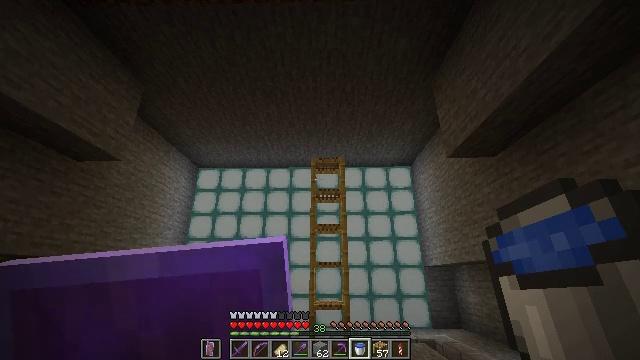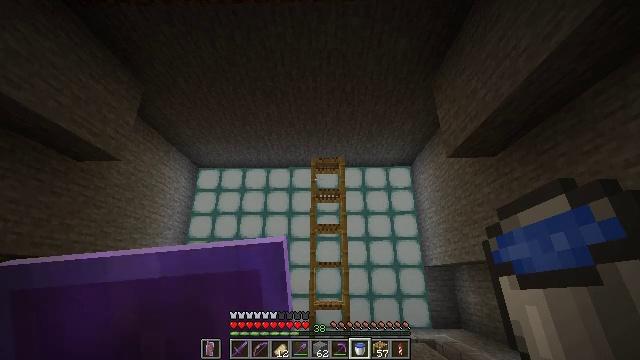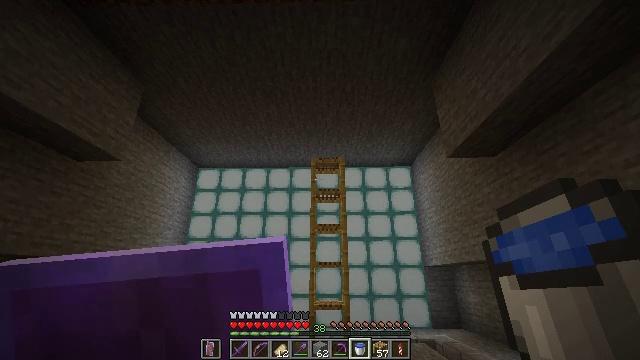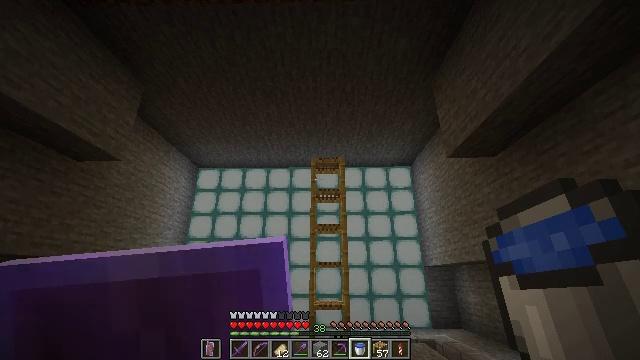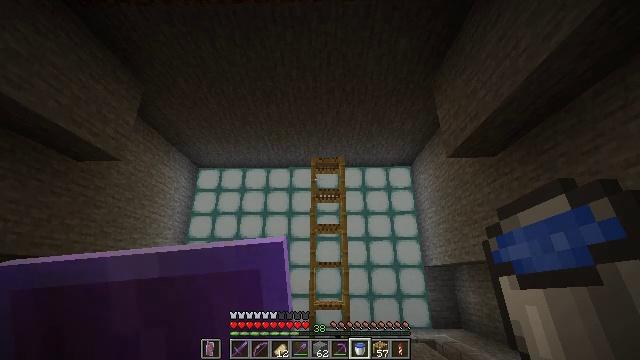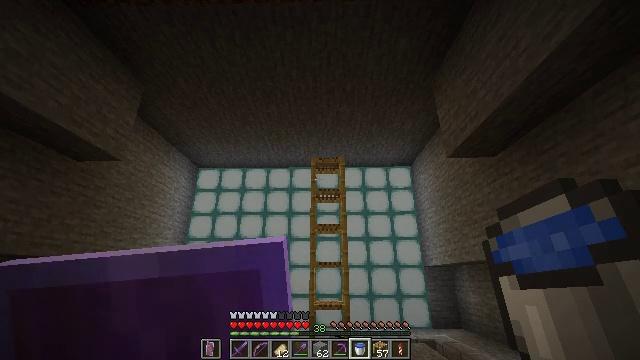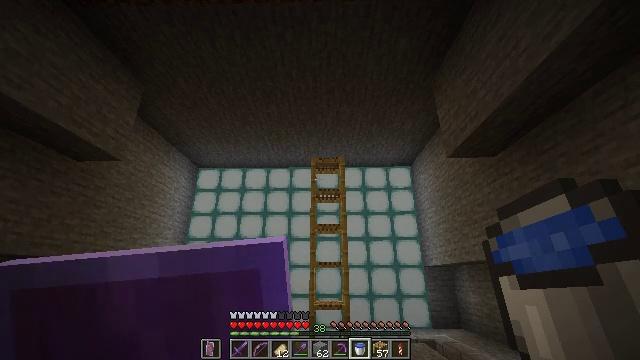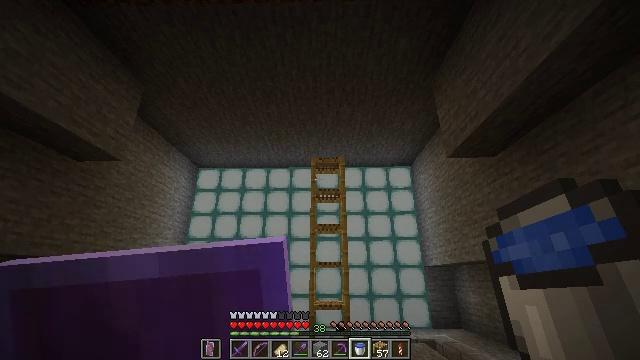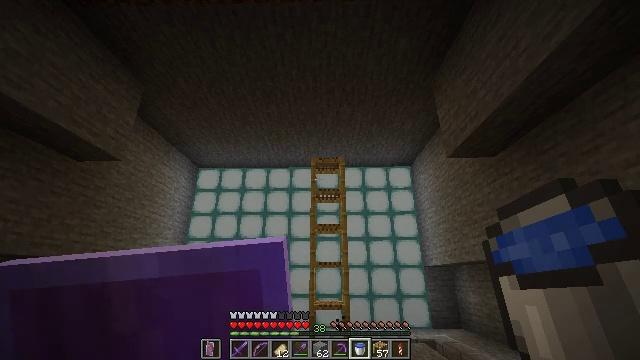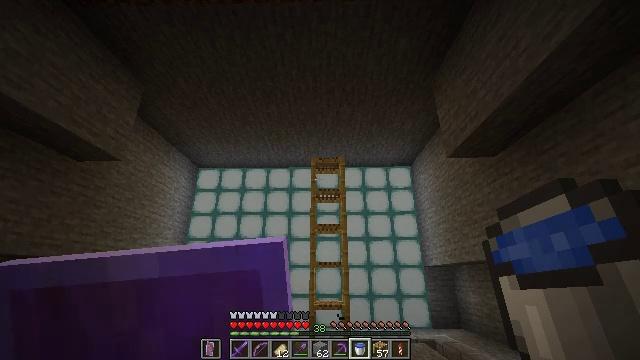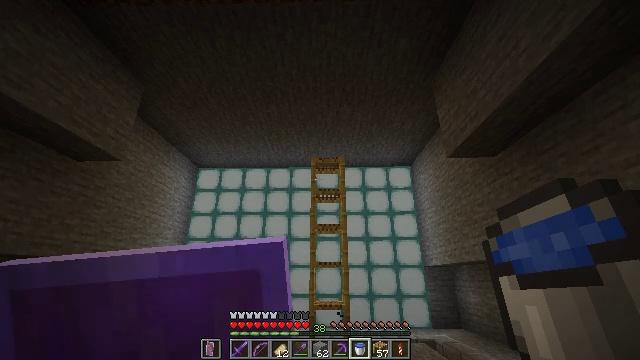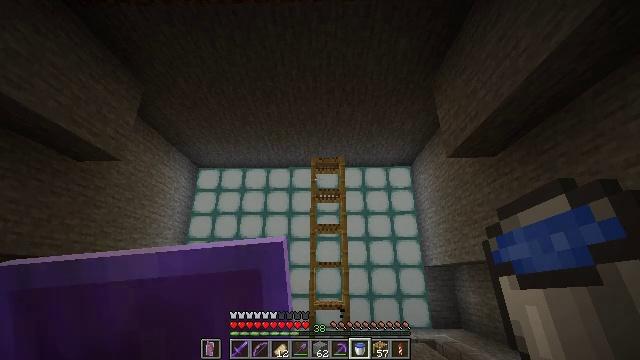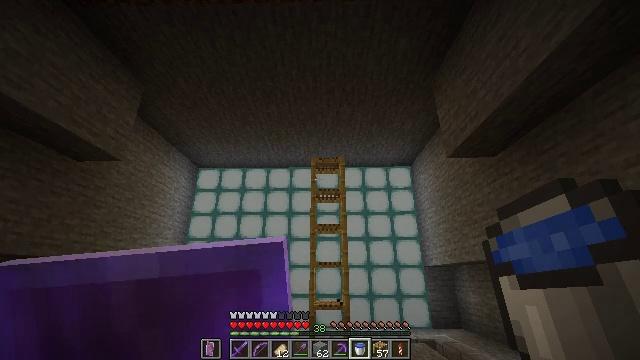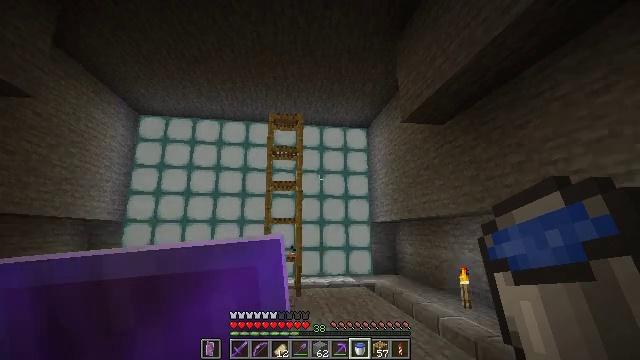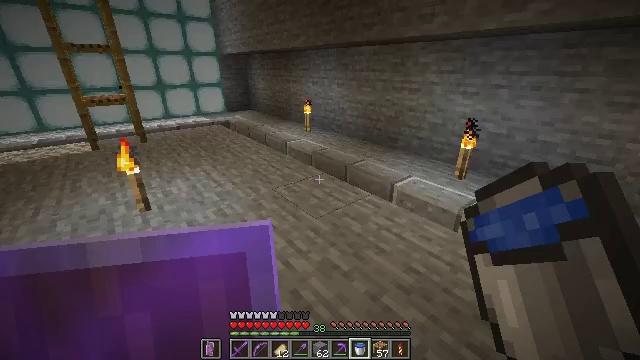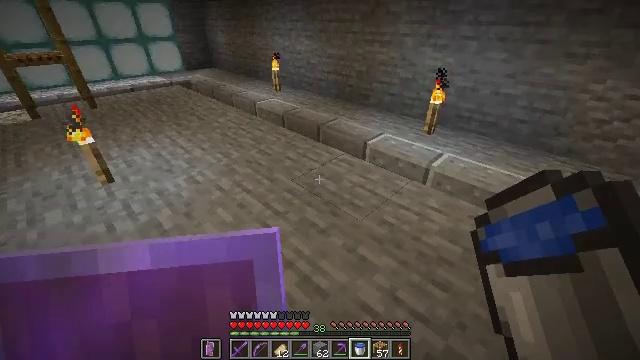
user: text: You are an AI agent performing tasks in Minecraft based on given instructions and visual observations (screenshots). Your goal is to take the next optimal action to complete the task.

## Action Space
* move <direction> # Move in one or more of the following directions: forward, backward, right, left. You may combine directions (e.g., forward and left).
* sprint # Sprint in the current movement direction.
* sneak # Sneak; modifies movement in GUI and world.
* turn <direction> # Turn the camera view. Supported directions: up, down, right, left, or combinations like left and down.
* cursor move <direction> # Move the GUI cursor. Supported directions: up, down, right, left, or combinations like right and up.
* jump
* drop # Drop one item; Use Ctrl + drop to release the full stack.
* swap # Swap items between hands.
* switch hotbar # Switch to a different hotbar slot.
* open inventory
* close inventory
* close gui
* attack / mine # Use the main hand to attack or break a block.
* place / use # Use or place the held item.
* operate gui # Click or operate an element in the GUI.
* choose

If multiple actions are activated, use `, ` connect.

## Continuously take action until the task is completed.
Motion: motion action
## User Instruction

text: Gather some stone stairs.
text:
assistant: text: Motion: no_op
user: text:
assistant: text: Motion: no_op
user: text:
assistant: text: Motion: no_op
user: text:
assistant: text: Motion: no_op
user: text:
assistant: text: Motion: no_op
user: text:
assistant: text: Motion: no_op
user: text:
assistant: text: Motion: no_op
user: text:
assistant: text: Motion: no_op
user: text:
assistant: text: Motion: no_op
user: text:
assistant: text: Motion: no_op
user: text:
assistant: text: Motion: no_op
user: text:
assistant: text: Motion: no_op
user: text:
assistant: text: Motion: turn right and down
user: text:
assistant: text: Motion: turn right and down
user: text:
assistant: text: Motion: turn right and down
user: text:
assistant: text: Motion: no_op
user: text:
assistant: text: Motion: no_op
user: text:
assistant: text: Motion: no_op
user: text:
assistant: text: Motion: turn left and up
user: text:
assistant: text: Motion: turn left and up
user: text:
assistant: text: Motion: turn left and up
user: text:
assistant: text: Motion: turn left and up
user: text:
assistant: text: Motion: turn left and up
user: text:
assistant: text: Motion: no_op
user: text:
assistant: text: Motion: move forward
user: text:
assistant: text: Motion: move forward
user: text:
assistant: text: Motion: move forward
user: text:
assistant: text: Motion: move forward
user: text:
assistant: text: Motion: move forward
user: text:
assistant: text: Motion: move forward